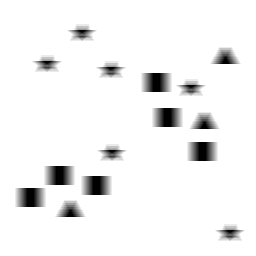
Squares: 6
Triangles: 3
Stars: 6
Total shapes: 15